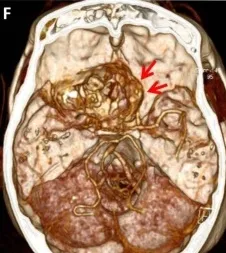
Preoperative Brain Magnetic Resonance-Imaging (MRI) and Computed tomography-scan (CT-scan). (F and G) axial and coronal 3D bone reconstruction showing calcified pituitary gland (red arrows) and a calcified rim around the tumor.
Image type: radiology (ct)